Field crop: maize
Growth stage: 2
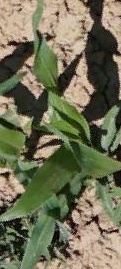
Species: maize